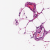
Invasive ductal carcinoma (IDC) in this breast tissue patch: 0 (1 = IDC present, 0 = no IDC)